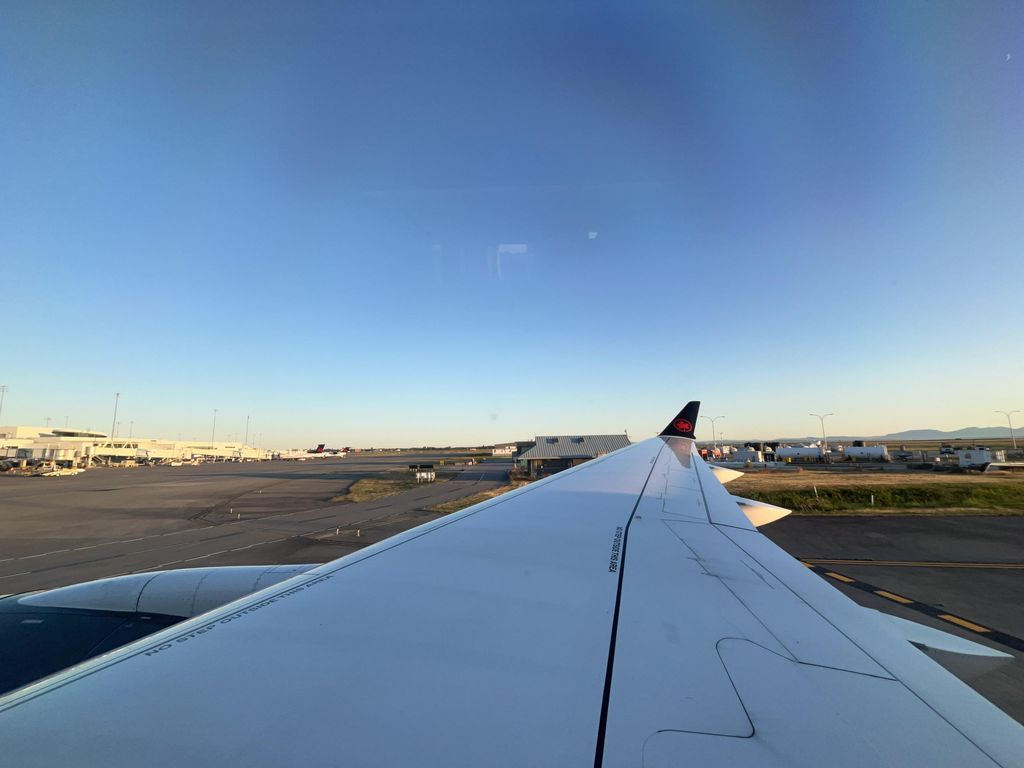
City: vancouver